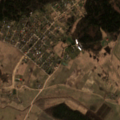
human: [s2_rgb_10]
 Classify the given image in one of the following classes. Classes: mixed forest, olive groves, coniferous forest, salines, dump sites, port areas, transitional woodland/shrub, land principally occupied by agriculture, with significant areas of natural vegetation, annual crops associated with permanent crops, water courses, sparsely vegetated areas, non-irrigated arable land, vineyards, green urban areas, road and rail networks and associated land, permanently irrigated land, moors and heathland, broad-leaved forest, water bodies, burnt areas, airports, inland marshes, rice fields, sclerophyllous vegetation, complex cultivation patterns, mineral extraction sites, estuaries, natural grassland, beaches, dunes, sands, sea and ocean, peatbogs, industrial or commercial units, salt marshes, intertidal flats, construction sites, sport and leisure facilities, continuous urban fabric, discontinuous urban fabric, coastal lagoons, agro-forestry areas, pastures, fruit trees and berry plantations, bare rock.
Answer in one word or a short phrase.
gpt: non-irrigated arable land, pastures, complex cultivation patterns, coniferous forest, mixed forest